Question: Normally when you would like to make a user aware of something you use an alert.
Now say I would like to do that but in a like way, namely a popup that shows up on screen but then a few seconds later so the user won't have to bother closing it, like the image below.
How could something like this be achieved in the web?
Note: Doing a touch interface so that's the reason I would like to have it in this way

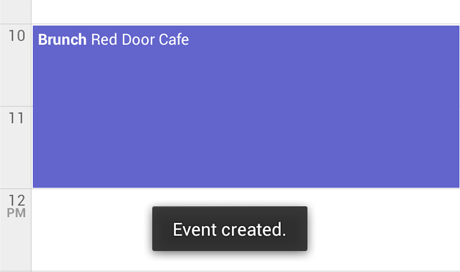
Answer: The easier way is to make a holder where you put your message. That holder will be hidden.
'''
<div class='error' style='display:none'>Event Created</div>
'''
You add some CSS magic
'''
.error {
width:200px;
height:20px;
height:auto;
position:absolute;
left:50%;
margin-left:-100px;
bottom:10px;
background-color: #383838;
color: #F0F0F0;
font-family: Calibri;
font-size: 20px;
padding:10px;
text-align:center;
border-radius: 2px;
-webkit-box-shadow: 0px 0px 24px -1px rgba(56, 56, 56, 1);
-moz-box-shadow: 0px 0px 24px -1px rgba(56, 56, 56, 1);
box-shadow: 0px 0px 24px -1px rgba(56, 56, 56, 1);
}
'''
Then with a simple script you can show it for a few seconds. Use '.stop()' if necessary
'''
$('.error').fadeIn(400).delay(3000).fadeOut(400); //fade out after 3 seconds
'''
'''
$('button').click(function () {
$('.error').text($(this).data('text')).fadeIn(400).delay(3000).fadeOut(400);
});
'''
'''
body, html {
height:100%;
width:100%;
min-height:100%;
padding:0;
margin:0;
}
.error {
width:200px;
height:20px;
height:auto;
position:absolute;
left:50%;
margin-left:-100px;
bottom:10px;
background-color: #383838;
color: #F0F0F0;
font-family: Calibri;
font-size: 20px;
padding:10px;
text-align:center;
border-radius: 2px;
-webkit-box-shadow: 0px 0px 24px -1px rgba(56, 56, 56, 1);
-moz-box-shadow: 0px 0px 24px -1px rgba(56, 56, 56, 1);
box-shadow: 0px 0px 24px -1px rgba(56, 56, 56, 1);
}
'''
'''
<script src="//ajax.googleapis.com/ajax/libs/jquery/1.11.1/jquery.min.js"></script>
<div class='error' style='display:none'></div>
<button data-text='I did something!'>Do something!</button>
'''
<URL>
This is a very basic example that can then be changed into a function with parameters which will give the text, color, duration and anything else you may need.
Below a more advanced (unnecessarily complicated) way (kinda like a plugin). <URL> is also a fiddle version.
'''
(function($) {
$.fn.aToast = function(options) {
var $this = $(this),
settings = $.extend({
fadeOut: 400,
fadeIn: 400,
delay: 3000,
text: 'Whoops! Something happened and I showed up.',
toastListenEvent: 'click',
aClass: false
}, options),
$at = false,
aTevents = false;
settings.toastListenEvent = settings.toastListenEvent + ' a-Toast';
settings.aClass = 'aToast-view-message'
+ (settings.aClass ? ' ' + settings.aClass : '')
if ($('[data-aToast=true]:not(.aToast-init)').length)
$this = $this.add($('[data-aToast=true]:not(.aToast-init)')
.addClass('aToast-init'));
function _remove() {
$(this).stop().remove();
}
function _displayDiv() {
$('.aToast-view-message').hide();
var da = $(this).data('atoast-text');
var $div = $('<div/>', {
text: da ? da : settings.text,
class: settings.aClass
}).stop().fadeIn(settings.fadeIn)
.delay(settings.delay)
.fadeOut(settings.fadeOut, _remove)
.appendTo('body');
}
$this.not('[data-aToast=false]').on(settings.toastListenEvent, _displayDiv);
};
}(jQuery));
$('button').aToast({
aClass: 'users-dont-care-about-this-class-name'
});
$('div').aToast({
aClass: 'hehe',
toastListenEvent: 'mouseenter',
text: 'Okay, this is not working'
});
/* or
$().aToast({
aClass: 'users-dont-care-about-this-class-name'
});
To listen to data-aToast only
*/
'''
'''
body,
html {
height: 100%;
width: 100%;
min-height: 100%;
padding: 0;
margin: 0;
}
.aToast-view-message {
width: 200px;
height: 20px;
height: auto;
position: absolute;
left: 50%;
margin-left: -100px;
bottom: 10px;
background-color: #383838;
color: #F0F0F0;
font-family: Calibri;
font-size: 20px;
padding: 10px;
text-align: center;
border-radius: 2px;
-webkit-box-shadow: 0px 0px 24px -1px rgba(56, 56, 56, 1);
-moz-box-shadow: 0px 0px 24px -1px rgba(56, 56, 56, 1);
box-shadow: 0px 0px 24px -1px rgba(56, 56, 56, 1);
}
'''
'''
<script src="//ajax.googleapis.com/ajax/libs/jquery/1.11.1/jquery.min.js"></script>
<button>Here goes nothing</button>
<input type='button' data-aToast='true' data-aToast-text='Hey there.' value='Woop!' />
<div style='display:inline-block'>I am a div! Hover me</div>
'''